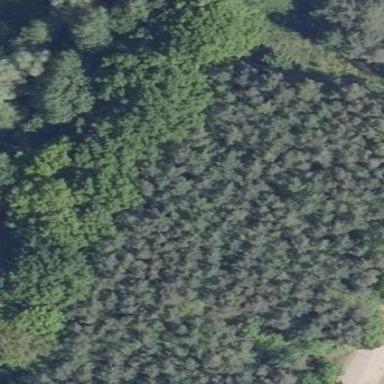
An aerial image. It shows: Forest with mix of leaf types.